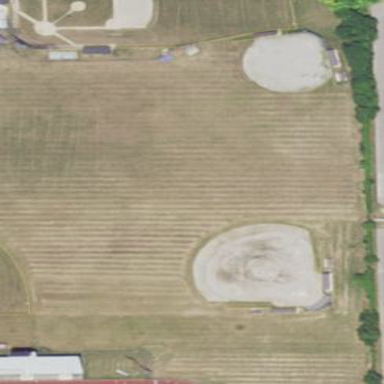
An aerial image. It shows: Baseball pitch for leisure land.